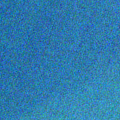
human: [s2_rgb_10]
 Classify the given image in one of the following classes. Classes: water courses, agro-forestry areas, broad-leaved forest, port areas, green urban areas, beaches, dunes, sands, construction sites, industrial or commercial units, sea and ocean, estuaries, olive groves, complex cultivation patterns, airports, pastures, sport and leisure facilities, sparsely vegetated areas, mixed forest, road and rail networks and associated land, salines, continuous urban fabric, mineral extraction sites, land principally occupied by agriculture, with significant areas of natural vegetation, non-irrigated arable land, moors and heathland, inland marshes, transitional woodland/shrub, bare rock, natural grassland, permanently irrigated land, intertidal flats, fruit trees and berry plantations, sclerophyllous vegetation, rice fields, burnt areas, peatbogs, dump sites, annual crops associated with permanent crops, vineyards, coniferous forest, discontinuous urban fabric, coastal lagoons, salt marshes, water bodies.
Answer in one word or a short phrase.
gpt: sea and ocean